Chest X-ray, PA view. Patient: 47 years old, sex M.
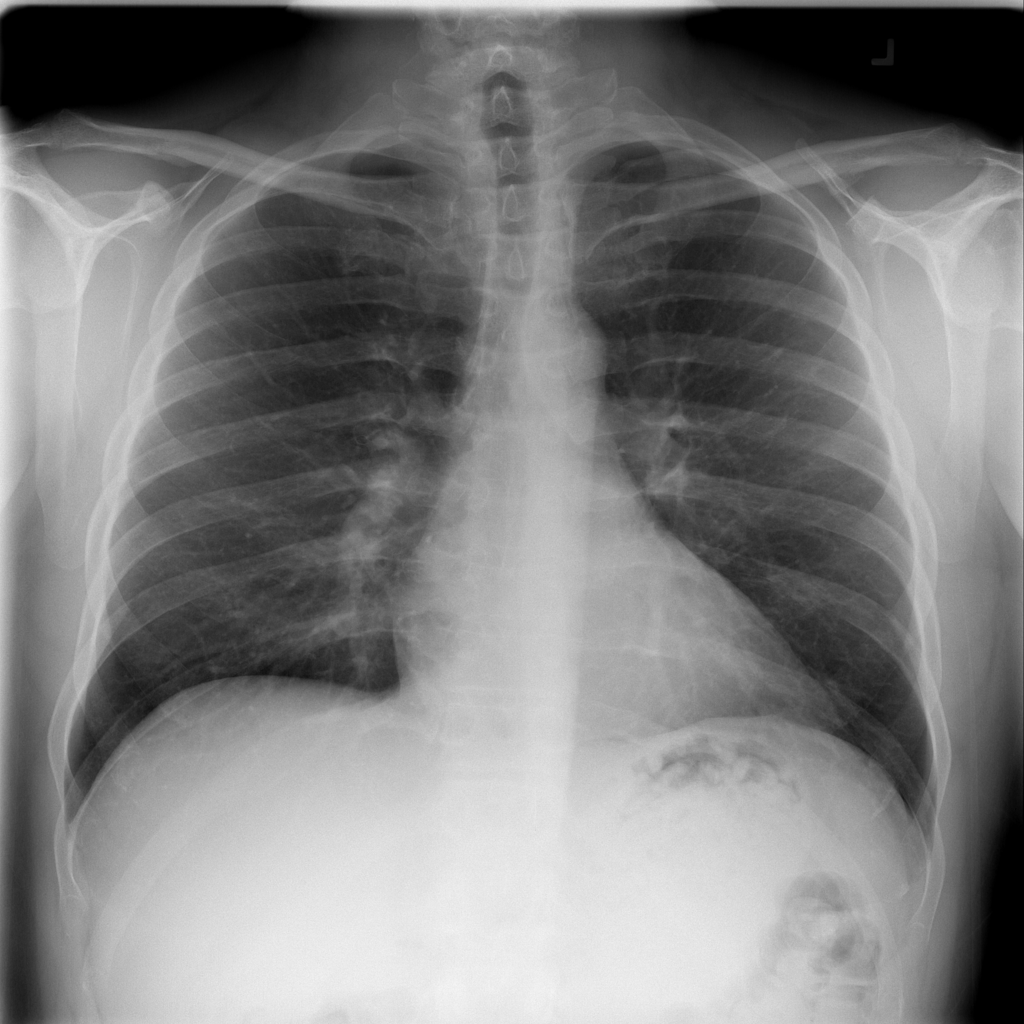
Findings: No Finding